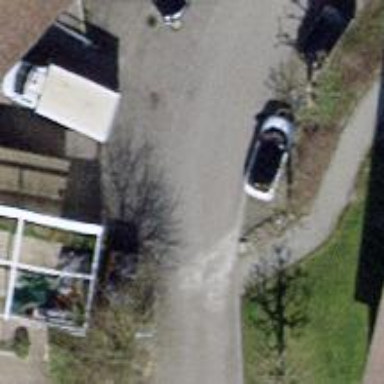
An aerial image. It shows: Residential road.